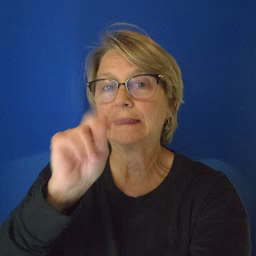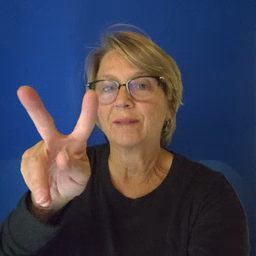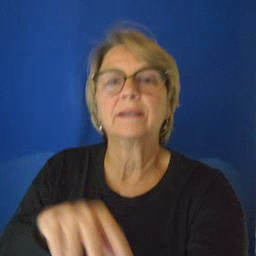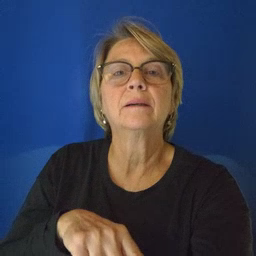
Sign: TV